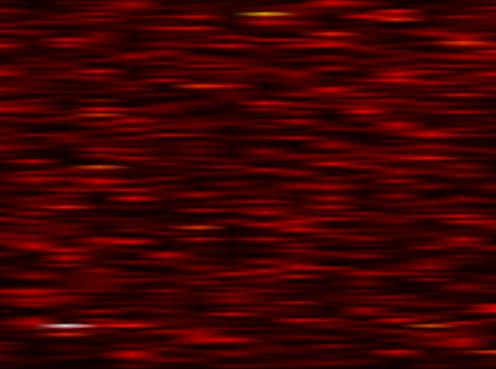
Label: FOFDM